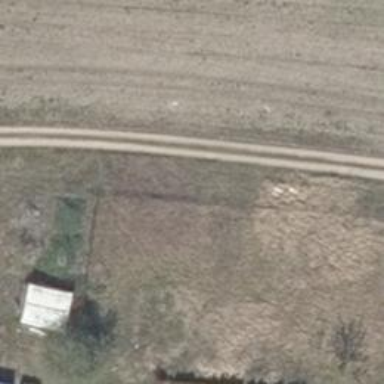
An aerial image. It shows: Dirt track road.